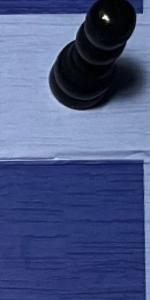
Label: Empty